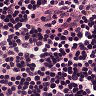
Metastatic tissue present: no